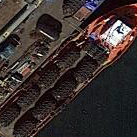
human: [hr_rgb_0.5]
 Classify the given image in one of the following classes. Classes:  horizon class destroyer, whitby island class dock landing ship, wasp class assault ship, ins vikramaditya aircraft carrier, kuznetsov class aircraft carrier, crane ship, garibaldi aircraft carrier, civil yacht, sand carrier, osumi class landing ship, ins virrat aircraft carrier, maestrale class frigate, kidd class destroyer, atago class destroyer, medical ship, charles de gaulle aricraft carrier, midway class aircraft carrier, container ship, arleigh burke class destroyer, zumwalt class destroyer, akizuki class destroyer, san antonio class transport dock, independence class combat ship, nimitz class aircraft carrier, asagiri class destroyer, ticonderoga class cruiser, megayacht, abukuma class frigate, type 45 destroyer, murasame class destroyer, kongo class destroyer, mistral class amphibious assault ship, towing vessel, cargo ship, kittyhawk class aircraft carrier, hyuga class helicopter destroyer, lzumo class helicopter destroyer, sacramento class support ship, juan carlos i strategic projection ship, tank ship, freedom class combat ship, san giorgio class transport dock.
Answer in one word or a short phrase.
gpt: Cargo ship